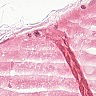
Metastatic tissue present: no